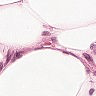
Metastatic tissue present: no